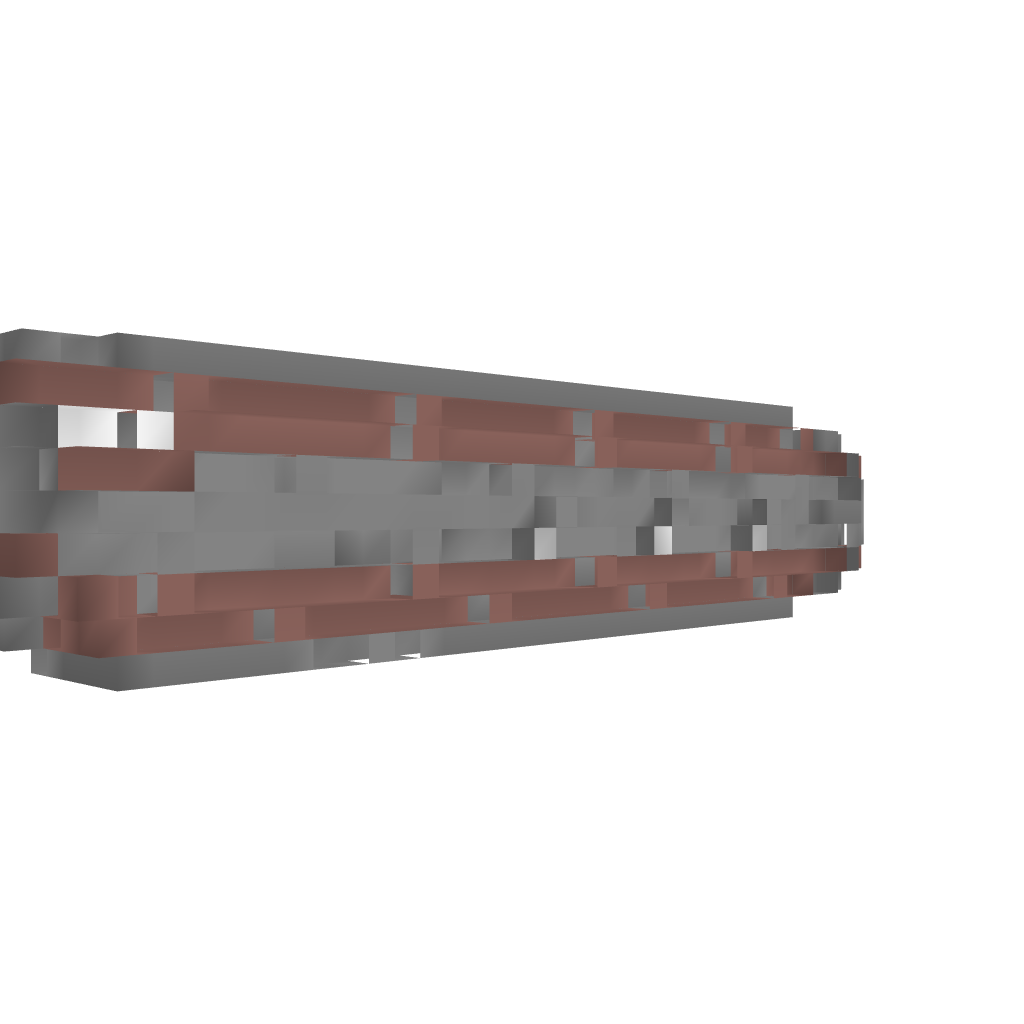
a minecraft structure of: Royal Navy Torpedo Corvette bad low quality